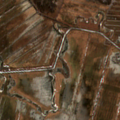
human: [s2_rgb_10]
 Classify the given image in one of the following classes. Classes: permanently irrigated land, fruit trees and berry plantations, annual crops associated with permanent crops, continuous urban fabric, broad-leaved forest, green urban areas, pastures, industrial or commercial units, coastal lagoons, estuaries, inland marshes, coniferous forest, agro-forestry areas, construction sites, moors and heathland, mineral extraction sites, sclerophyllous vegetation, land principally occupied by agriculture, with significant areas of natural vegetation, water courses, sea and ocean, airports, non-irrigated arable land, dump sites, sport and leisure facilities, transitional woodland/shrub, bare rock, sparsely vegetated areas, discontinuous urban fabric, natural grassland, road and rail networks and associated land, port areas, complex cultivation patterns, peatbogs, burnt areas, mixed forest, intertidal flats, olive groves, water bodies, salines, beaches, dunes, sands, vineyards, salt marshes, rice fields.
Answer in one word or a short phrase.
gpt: pastures, broad-leaved forest